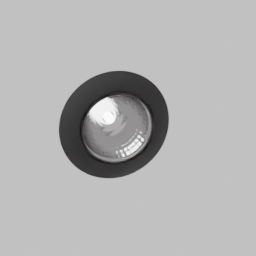
Label: lighting